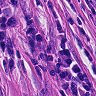
Metastatic tissue present: no